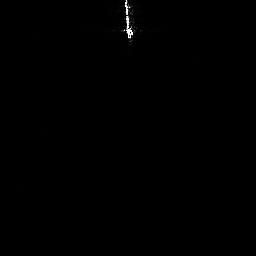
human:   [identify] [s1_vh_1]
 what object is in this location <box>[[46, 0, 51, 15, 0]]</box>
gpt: <ref>1 medium ship at the top</ref>